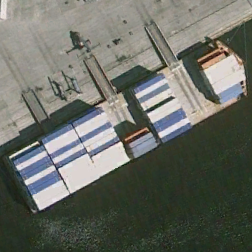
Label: Container_ship